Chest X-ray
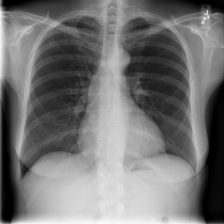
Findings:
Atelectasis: negative
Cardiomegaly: negative
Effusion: negative
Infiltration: negative
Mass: negative
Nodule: negative
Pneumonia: negative
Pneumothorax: negative
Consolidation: negative
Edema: negative
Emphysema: negative
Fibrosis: negative
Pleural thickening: negative
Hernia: negative